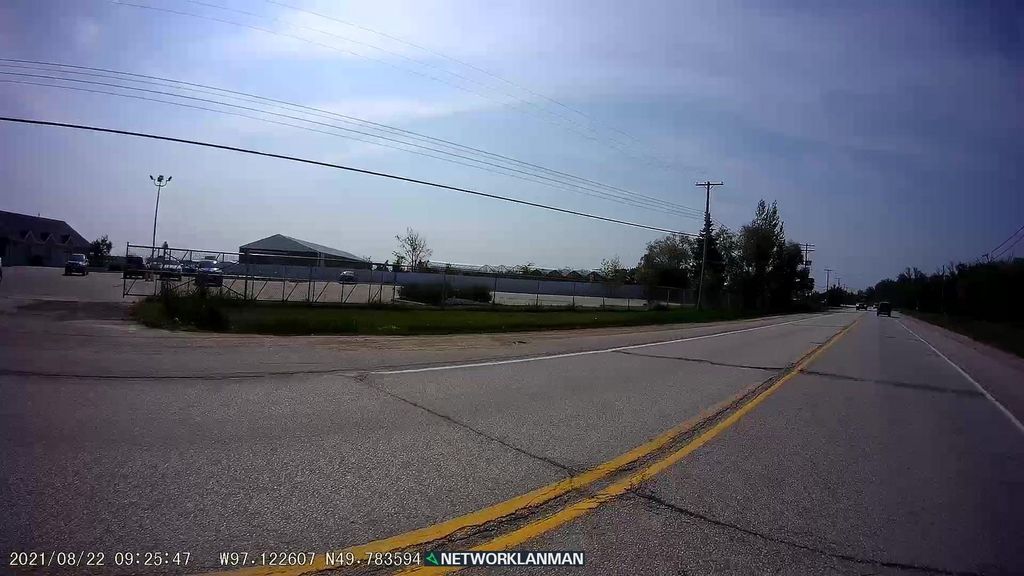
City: winnipeg